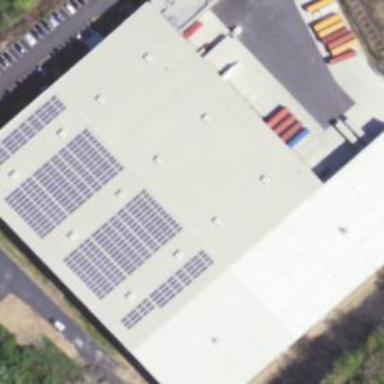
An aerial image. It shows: Warehouse.